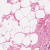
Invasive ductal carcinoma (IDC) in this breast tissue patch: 0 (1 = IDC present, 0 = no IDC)